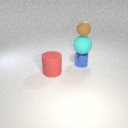
small blue metal cylinder below small brown rubber sphere